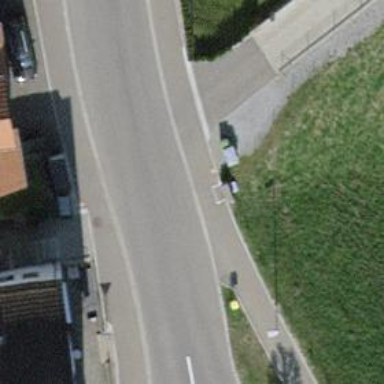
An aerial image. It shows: Post box.